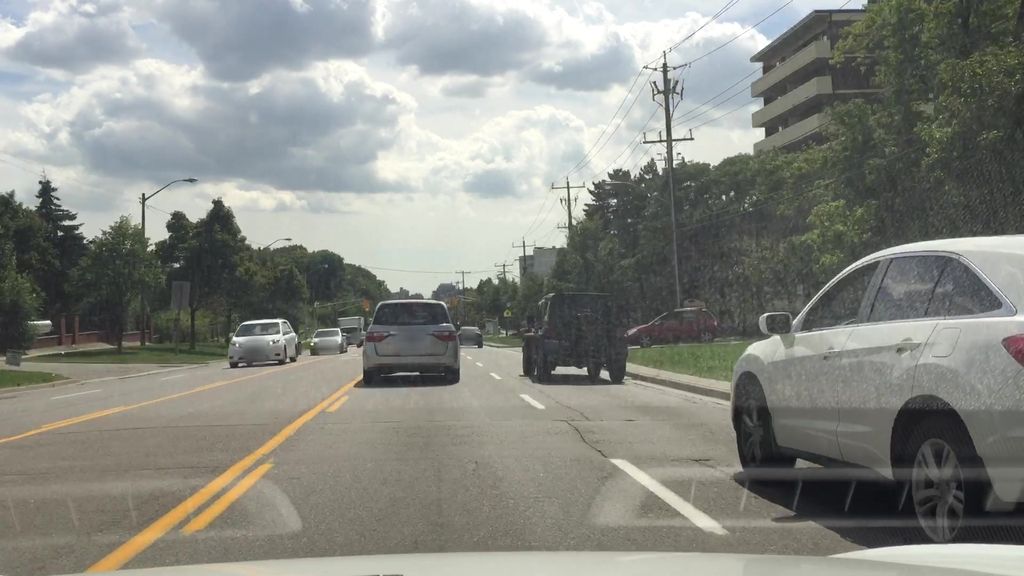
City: toronto